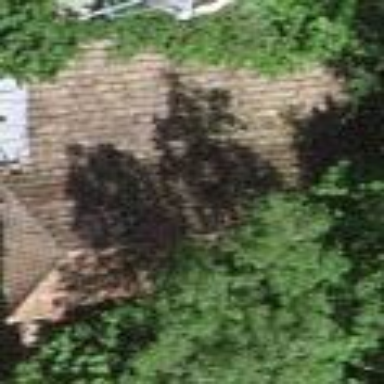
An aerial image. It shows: Barn.